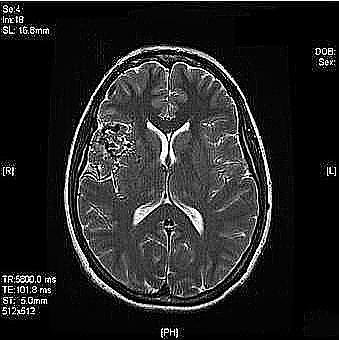
Label: notumor